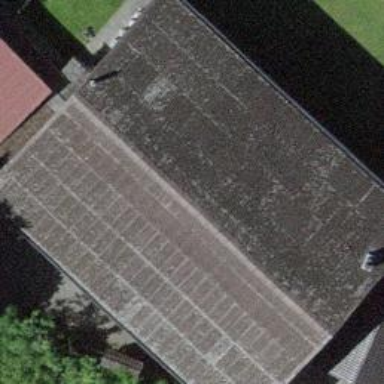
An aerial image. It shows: Building used for shooting sports.